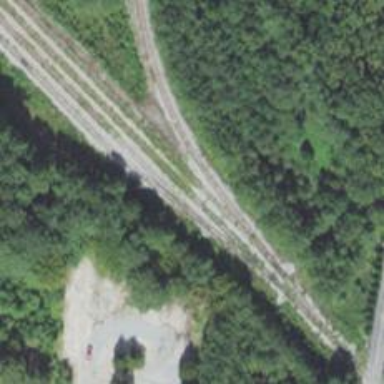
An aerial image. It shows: Disused railway spur.